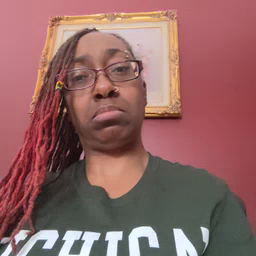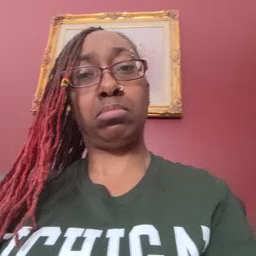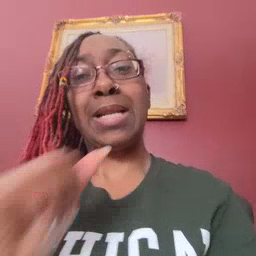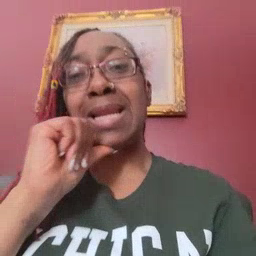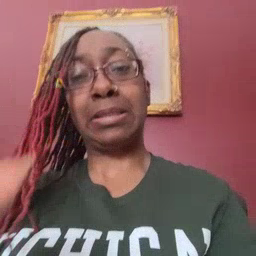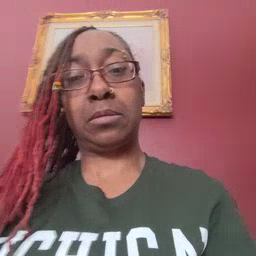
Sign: not